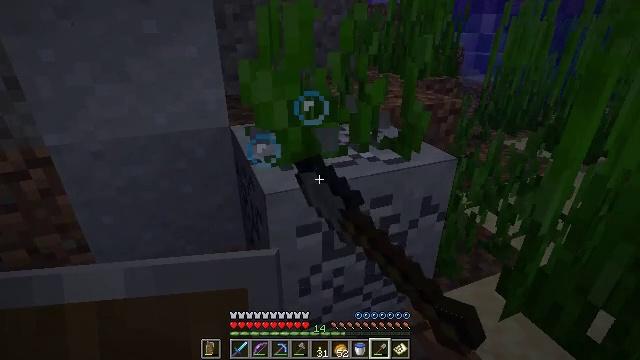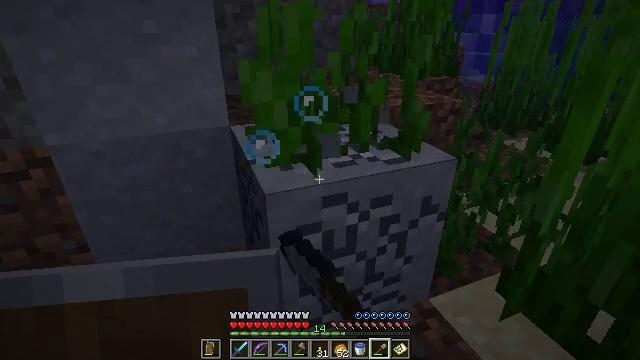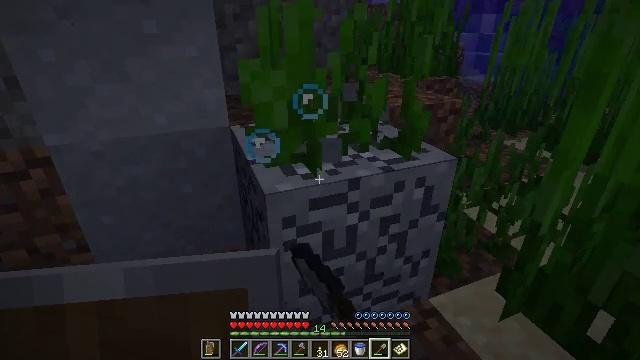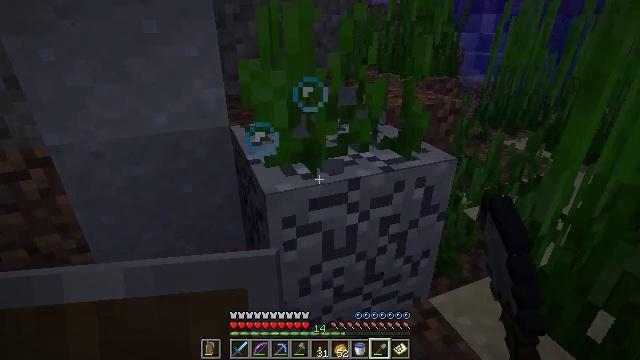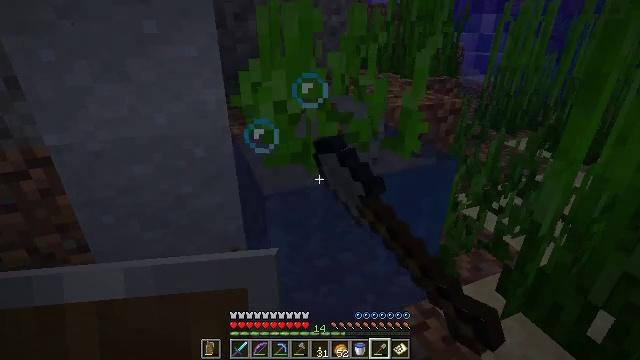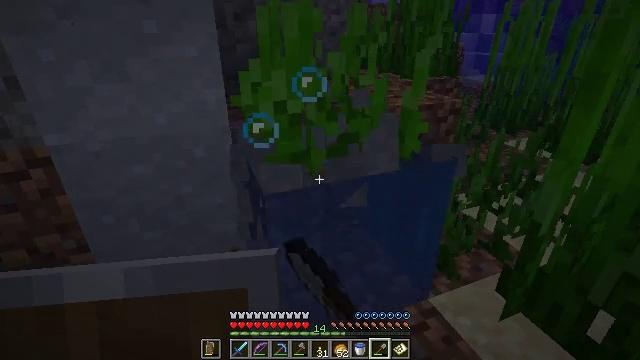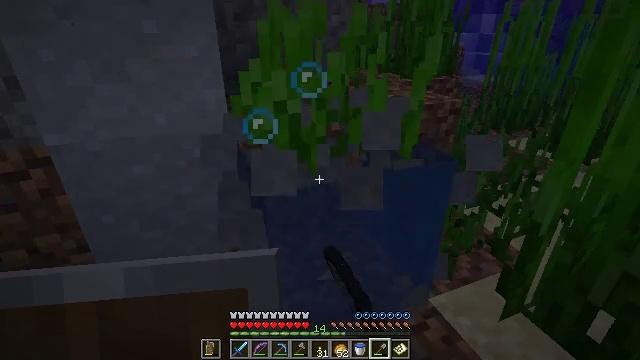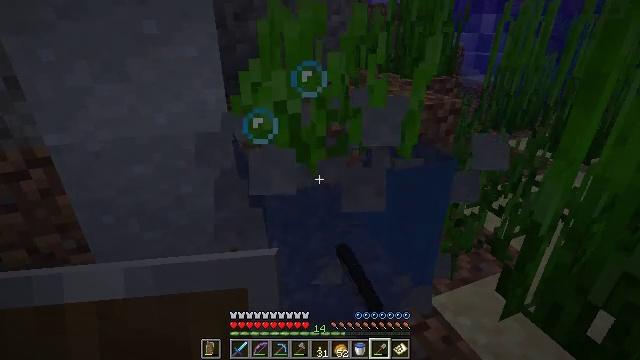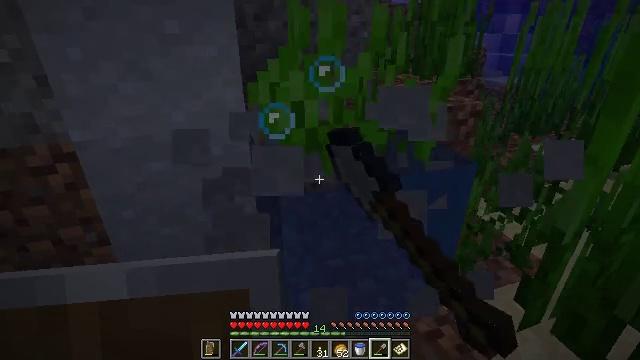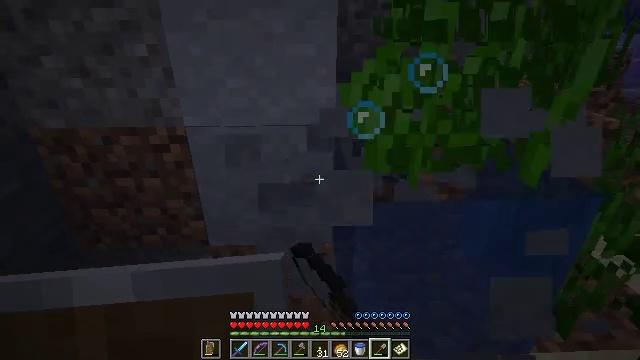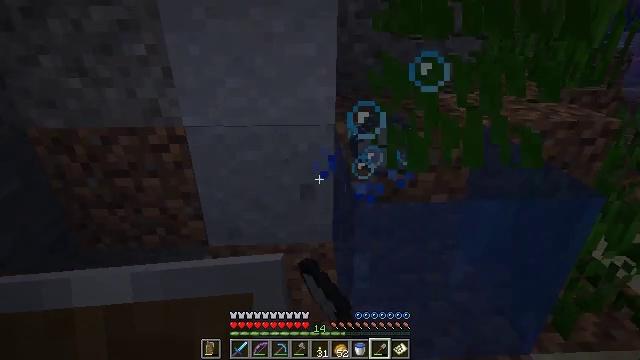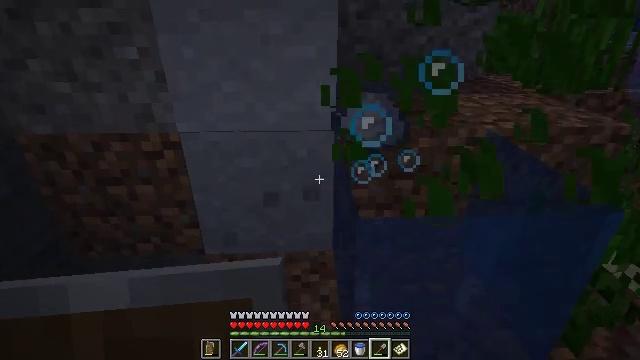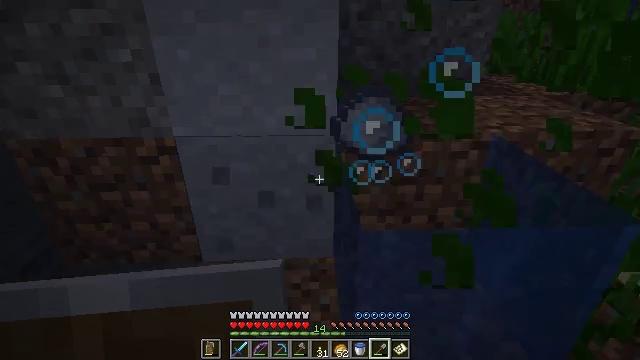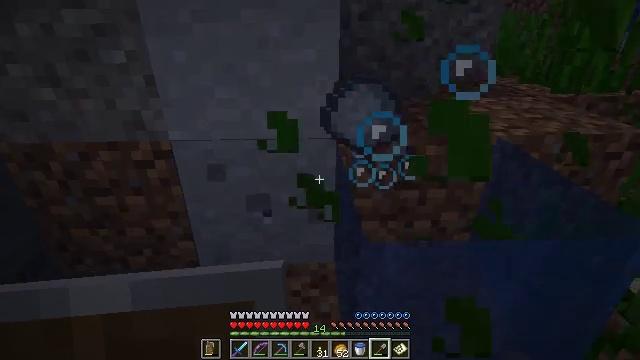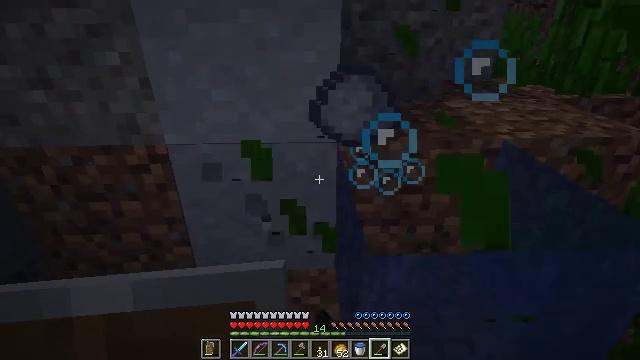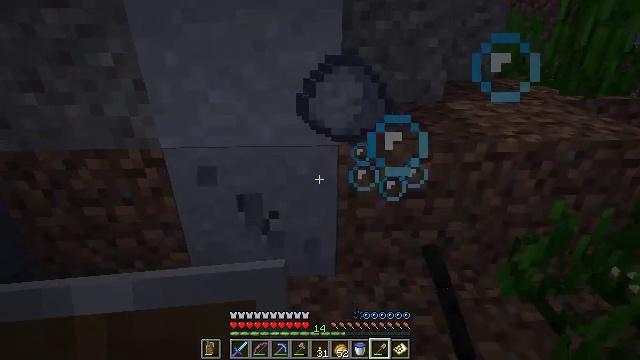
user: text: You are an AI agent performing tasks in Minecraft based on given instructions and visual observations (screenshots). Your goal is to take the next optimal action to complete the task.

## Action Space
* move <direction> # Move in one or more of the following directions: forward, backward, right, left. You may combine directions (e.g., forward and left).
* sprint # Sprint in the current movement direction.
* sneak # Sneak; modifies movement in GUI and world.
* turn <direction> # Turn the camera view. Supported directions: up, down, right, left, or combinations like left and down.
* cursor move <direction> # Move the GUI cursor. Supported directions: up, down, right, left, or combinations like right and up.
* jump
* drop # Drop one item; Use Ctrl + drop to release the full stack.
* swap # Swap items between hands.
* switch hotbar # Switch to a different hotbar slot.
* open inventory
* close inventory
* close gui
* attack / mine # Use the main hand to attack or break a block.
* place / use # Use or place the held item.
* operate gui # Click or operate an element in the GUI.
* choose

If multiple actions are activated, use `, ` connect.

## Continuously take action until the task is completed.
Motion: motion action
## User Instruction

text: Dig up clay found underwater.
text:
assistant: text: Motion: attack / mine
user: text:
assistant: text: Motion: attack / mine
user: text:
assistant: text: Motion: attack / mine
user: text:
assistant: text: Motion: attack / mine
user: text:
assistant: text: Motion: attack / mine
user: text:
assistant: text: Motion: attack / mine
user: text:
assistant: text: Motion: attack / mine
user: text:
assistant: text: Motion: move forward, turn left, attack / mine
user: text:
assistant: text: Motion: move forward, turn left, attack / mine
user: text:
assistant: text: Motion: move forward, attack / mine
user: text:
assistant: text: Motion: move forward, attack / mine
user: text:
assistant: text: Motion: move forward, attack / mine
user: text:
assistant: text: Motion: move forward, attack / mine
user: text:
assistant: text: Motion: move forward, attack / mine
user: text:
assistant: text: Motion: attack / mine
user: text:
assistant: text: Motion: attack / mine
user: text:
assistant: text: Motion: turn left and up, attack / mine
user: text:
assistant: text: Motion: attack / mine
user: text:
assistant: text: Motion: attack / mine
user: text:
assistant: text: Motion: attack / mine
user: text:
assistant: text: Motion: attack / mine
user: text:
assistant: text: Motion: attack / mine
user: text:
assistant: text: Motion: attack / mine
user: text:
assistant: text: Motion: attack / mine
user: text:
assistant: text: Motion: attack / mine
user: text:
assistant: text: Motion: attack / mine
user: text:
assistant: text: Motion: attack / mine
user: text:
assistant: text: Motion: attack / mine
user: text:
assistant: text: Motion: attack / mine
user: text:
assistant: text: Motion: attack / mine